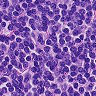
Metastatic tissue present: no